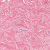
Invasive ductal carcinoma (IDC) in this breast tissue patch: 0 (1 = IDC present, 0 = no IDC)